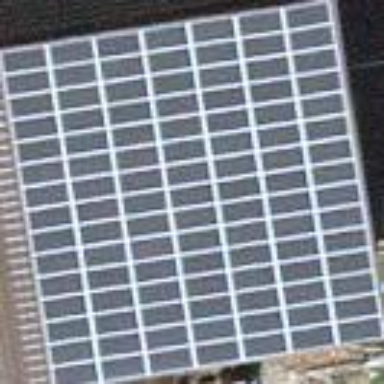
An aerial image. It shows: Solar power generator using photovoltaic method with solar photovoltaic panel types.